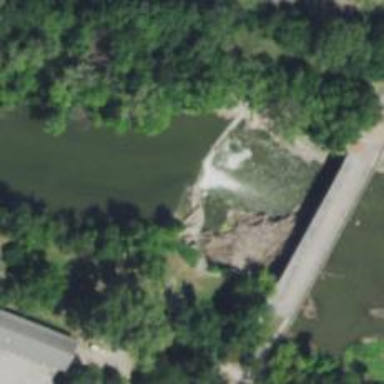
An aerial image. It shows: Dam along waterway.